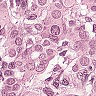
Metastatic tissue present: yes